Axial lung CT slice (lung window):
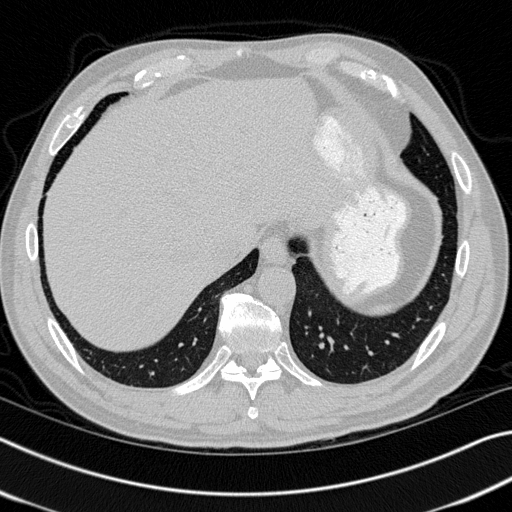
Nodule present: no